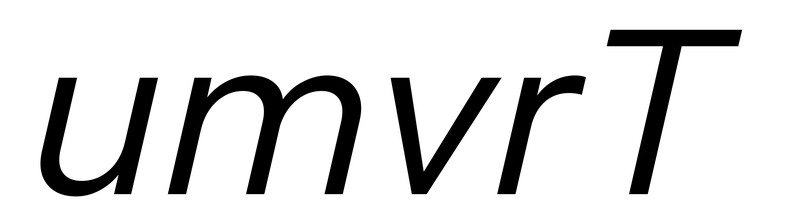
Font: InstrumentSans-Italic_Italic